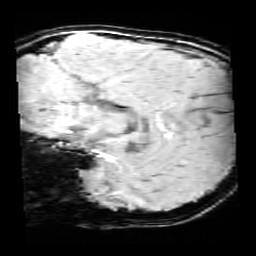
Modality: SWI
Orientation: sagittal
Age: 11
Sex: male
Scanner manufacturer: siemens
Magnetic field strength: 3 T
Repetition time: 0.027 s
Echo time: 0.02 s